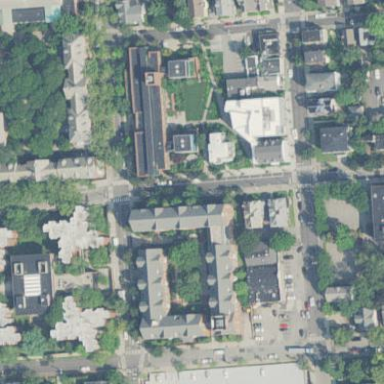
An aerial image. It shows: City block.